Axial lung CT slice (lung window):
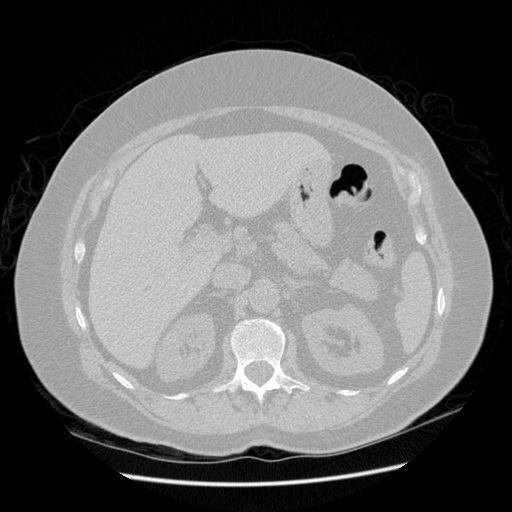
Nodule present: no